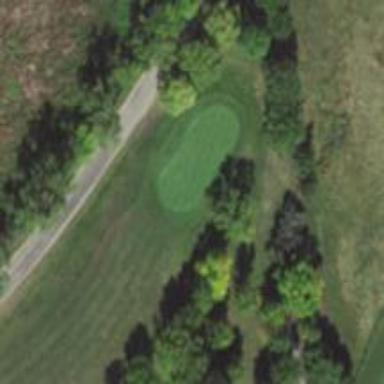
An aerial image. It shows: View of golf hole.